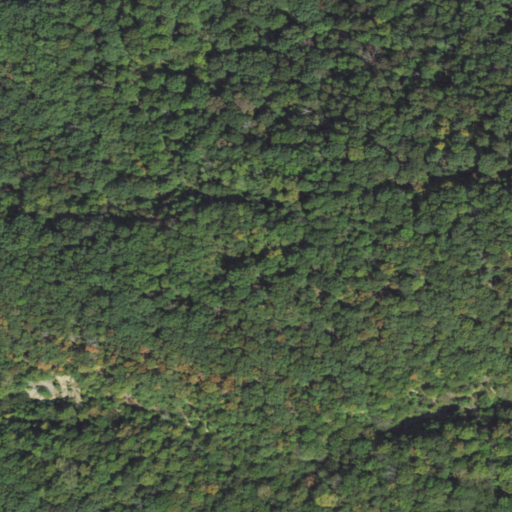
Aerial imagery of mountain in Illinois named Maher Hill containing deciduous forest and mixed forest